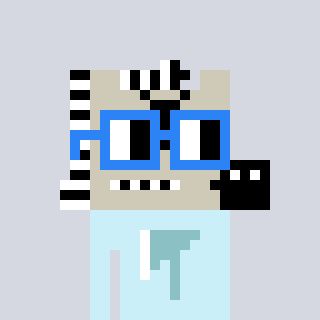
a pixel art character with square blue glasses, a zebra-shaped head and a cold-colored body on a cool background